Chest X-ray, AP view. Patient: 36 years old, sex F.
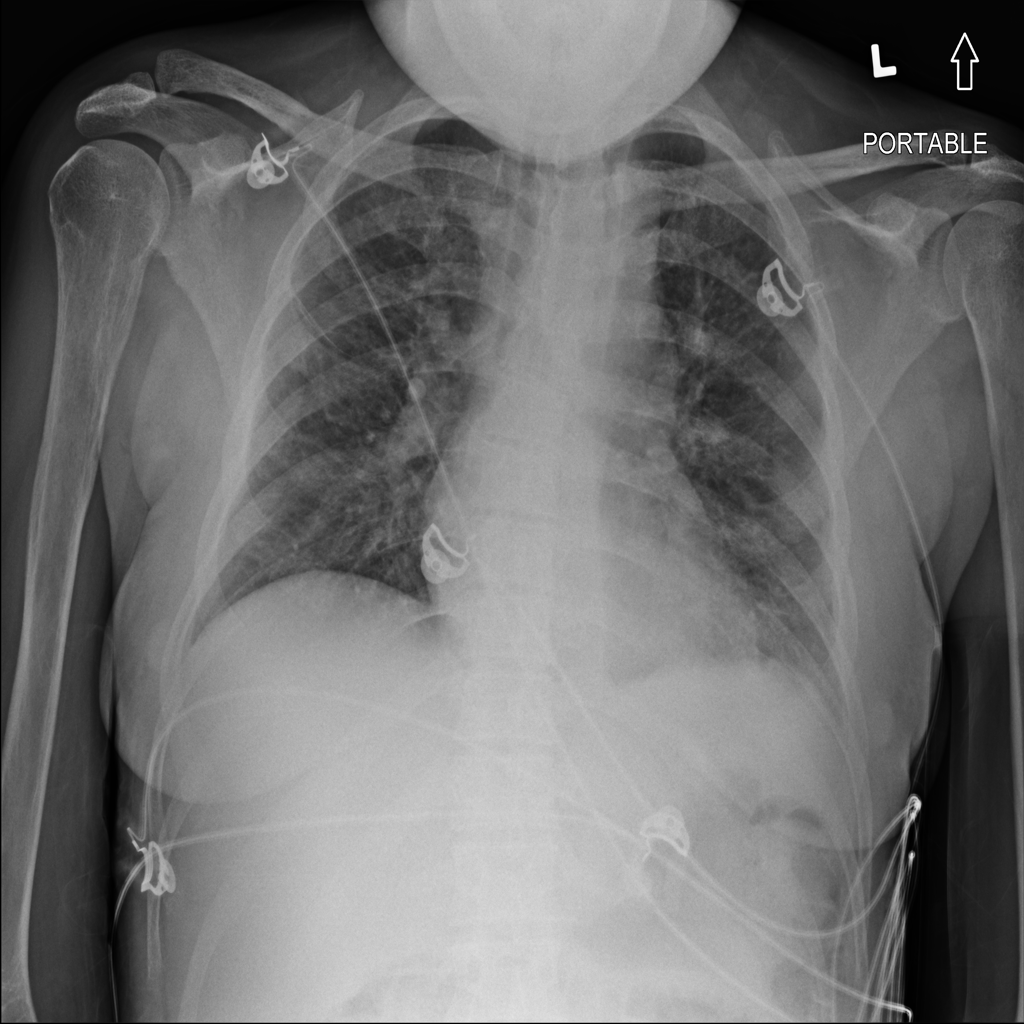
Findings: Effusion, Infiltration